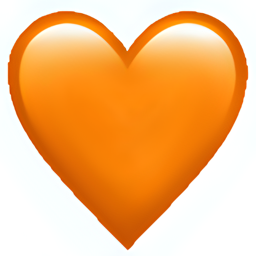
Name: orange heart
Emoji: 🧡
Group: Smileys & Emotion
Sub-group: emotion